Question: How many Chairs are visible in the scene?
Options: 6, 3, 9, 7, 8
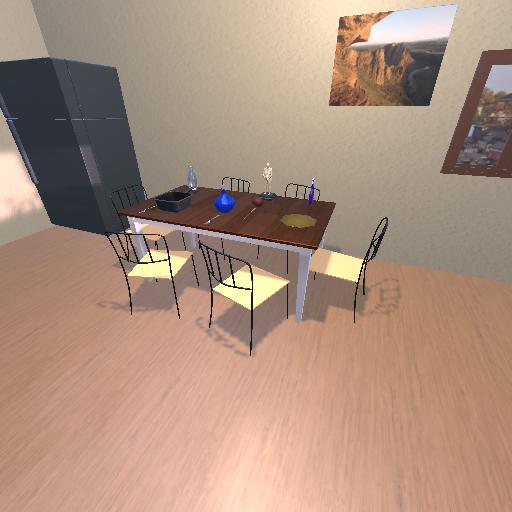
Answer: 6